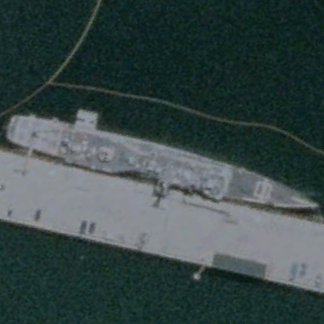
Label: cruiser